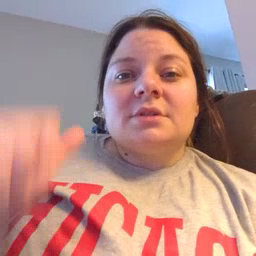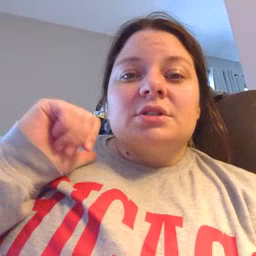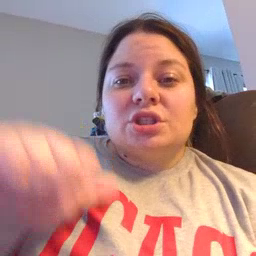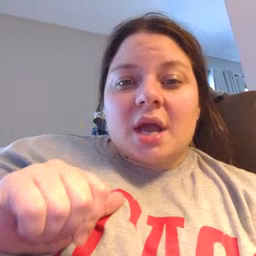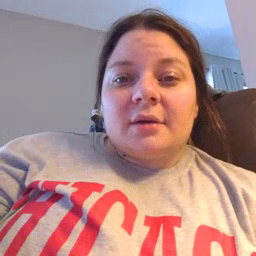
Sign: jacket